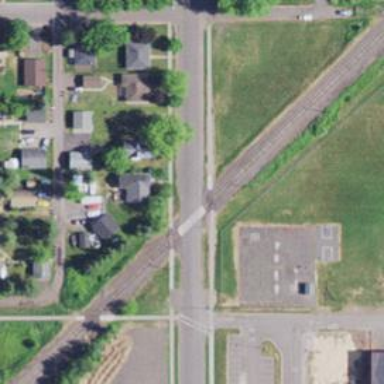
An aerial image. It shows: Railway crossing.